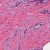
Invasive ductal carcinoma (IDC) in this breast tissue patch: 0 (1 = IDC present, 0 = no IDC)